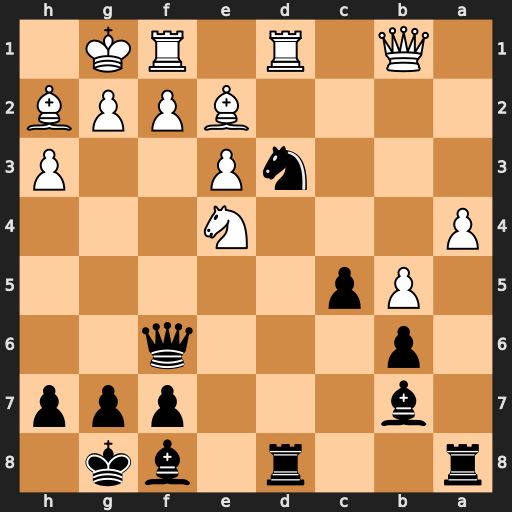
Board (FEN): r2r1bk1/1b3ppp/1p3q2/1Pp5/P3N3/3nP2P/4BPPB/1Q1R1RK1
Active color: b
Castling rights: -
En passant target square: -
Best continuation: Bxe4 Bxd3 Rxd3